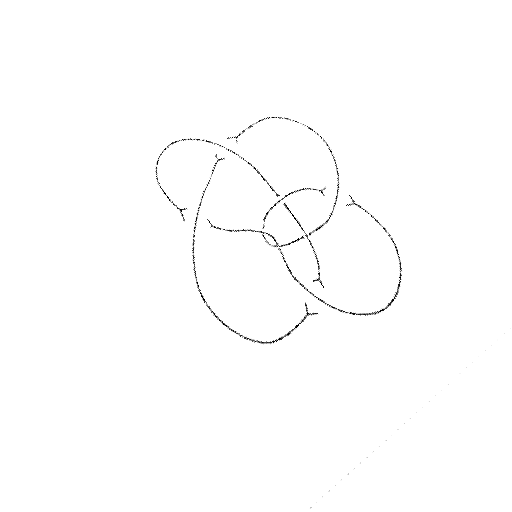
Crossing number: 8